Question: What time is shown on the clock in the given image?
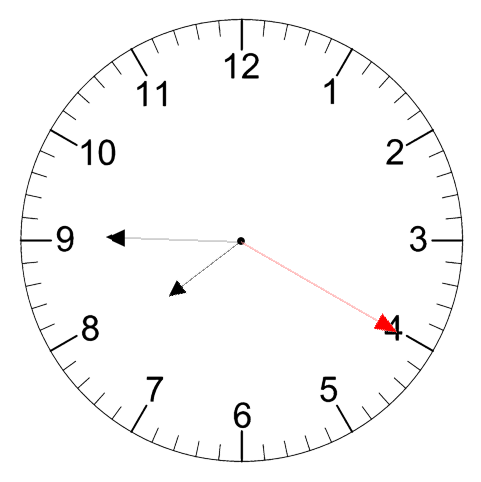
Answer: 07:45:20